Question: I am using spring security in my website, but when I used custom login form ('JSF' form), and user entered bad credentials, 'authentication-failure-url' is not working and user is not forwarded to 'failed.xhtml', but 'index.xhtml' is appeared
I don't know the reason, please help:
applicationContext.xml:
'''
<beans:beans xmlns="http://www.springframework.org/schema/security"
xmlns:beans="http://www.springframework.org/schema/beans"
xmlns:xsi="http://www.w3.org/2001/XMLSchema-instance"
xmlns:context="http://www.springframework.org/schema/context"
xsi:schemaLocation="http://www.springframework.org/schema/security http://www.springframework.org/schema/security/spring-security.xsd
http://www.springframework.org/schema/beans http://www.springframework.org/schema/beans/spring-beans-3.0.xsd
http://www.springframework.org/schema/context http://www.springframework.org/schema/context/spring-context-4.1.xsd
http://www.springframework.org/schema/aop http://www.springframework.org/schema/aop/spring-aop-4.1.xsd">
<context:component-scan base-package="com.myspring" />
<context:annotation-config />
<!-- beans configuration -->
<beans:bean id="userBo" class="com.myspring.user.bo.impl.UserBoImpl" />
<!-- security configuration -->
<http auto-config="true">
<intercept-url pattern="/login.xhtml" access="permitAll" />
<intercept-url pattern="/index.xhtml" access="hasRole('ROLE_USER')" />
<intercept-url pattern="/authenticated.xhtml" access="hasRole('ROLE_USER')" />
<intercept-url pattern="/views/admin/**" access="hasRole('ROLE_USER')" />
<form-login login-page="/login.xhtml" default-target-url="/authenticated.xhtml"
authentication-failure-url="/failed.xhtml" />
<logout invalidate-session="true" delete-cookies="true" logout-success-url="/"/>
<csrf disabled="true" />
</http>
<authentication-manager alias="authenticationManager">
<authentication-provider>
<user-service>
<user name="user1" password="user1Pass" authorities="ROLE_USER" />
</user-service>
</authentication-provider>
</authentication-manager>
</beans:beans>
'''
login.xhtml:
'''
<!DOCTYPE html PUBLIC "-//W3C//DTD XHTML 1.0 Transitional//EN"
"http://www.w3.org/TR/xhtml1/DTD/xhtml1-transitional.dtd">
<html xmlns="http://www.w3.org/1999/xhtml"
xmlns:h="http://java.sun.com/jsf/html"
xmlns:f="http://java.sun.com/jsf/core"
xmlns:ui="http://java.sun.com/jsf/facelets">
<h:head>
</h:head>
<h:body>
<div style="">
<h:form id="loginFormId" prependId="false">
<div id="loginFieldsPnlId">
<div id="loginFieldUsrContId">
<h:outputText id="outTxtUserNameId" value="Username: "
name="outTxtUserNameNm"></h:outputText>
<h:inputText id="userName" required="true"
value="#{loginController.userName}"
requiredMessage="Please enter username"></h:inputText>
<h:outputLabel id="outLblUserNameId" for="userName"
name="outLblUserNameNm"></h:outputLabel>
</div>
<div id="loginFieldPassContId">
<h:outputText id="outTxtPasswordId" value="Password: "
name="outTxtPasswordNm"></h:outputText>
<h:inputSecret id="password" required="true"
value="#{loginController.password}"
requiredMessage="Please enter password" name="inTxtPasswordNm"></h:inputSecret>
<h:outputLabel id="outLblPasswordId" for="password"
name="outLblPasswordNm"></h:outputLabel>
</div>
</div>
<div id="loginBtnPanelId">
<h:commandButton id="btnLoginId" value="Login"
action="#{loginController.login}" styleClass="loginPanelBtn"></h:commandButton>
<h:commandButton id="btnCancelId" value="Cancel"
action="#{loginController.cancel}" styleClass="loginPanelBtn"
immediate="true" update="loginFormId"></h:commandButton>
</div>
</h:form>
</div>
<div>
<h:messages></h:messages>
</div>
</h:body>
</html>
'''
and this is the loginController with login method:
'''
package com.myspring.controllers;
import javax.faces.bean.ManagedBean;
import javax.faces.bean.ManagedProperty;
import javax.faces.bean.SessionScoped;
import org.springframework.security.authentication.AuthenticationManager;
import org.springframework.security.authentication.UsernamePasswordAuthenticationToken;
import org.springframework.security.core.Authentication;
import org.springframework.security.core.AuthenticationException;
import org.springframework.security.core.context.SecurityContextHolder;
@ManagedBean
@SessionScoped
public class LoginController {
private String userName;
private String password;
@ManagedProperty(value="#{authenticationManager}")
private AuthenticationManager authenticationManager = null;
public String login() {
try {
Authentication request = new UsernamePasswordAuthenticationToken(this.getUserName(), this.getPassword());
Authentication result = authenticationManager.authenticate(request);
SecurityContextHolder.getContext().setAuthentication(result);
} catch (AuthenticationException e) {
e.printStackTrace();
return "failed";
}
return "success";
}
public String logout(){
SecurityContextHolder.clearContext();
return "loggedout";
}
public AuthenticationManager getAuthenticationManager() {
return authenticationManager;
}
public void setAuthenticationManager(AuthenticationManager authenticationManager) {
this.authenticationManager = authenticationManager;
}
public String cancel()
{
return "";
}
public String getUserName() {
return userName;
}
public void setUserName(String userName) {
this.userName = userName;
}
public String getPassword() {
return password;
}
public void setPassword(String password) {
this.password = password;
}
}
'''
also I will add project structure:

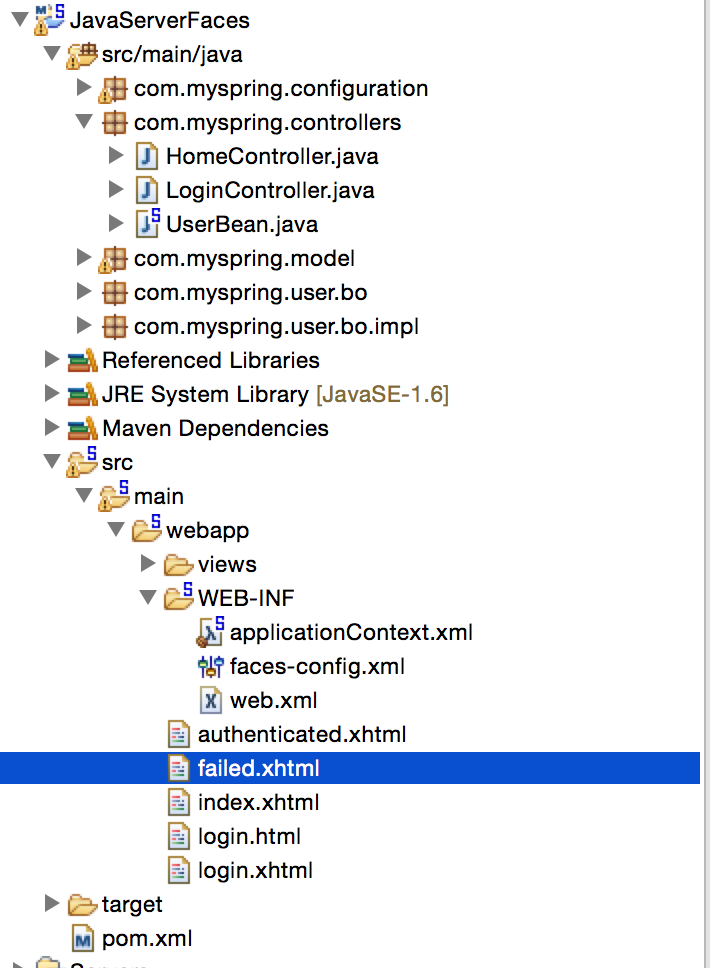
Answer: Due to the fact that you are using JSF you are basically bypassing the login (and logout) functionality provided by Spring Security. Your 'LoginController' is basically replacing that, due to that your 'sec:login-form' and 'sec:legato' are pretty much useless.
The solution is simple don't use JSF, you can still use Facelets to render your page, but simply include a normal 'form' tag which posts to '/login' instead of an 'h:form' tag and you can remove your 'LoginController'.
If your application is the root application (i.e. mapped to '/') you need to include the '/context-path' into your URL. So instead of '/login' use '/context-path/login'.
'''
<!DOCTYPE html PUBLIC "-//W3C//DTD XHTML 1.0 Transitional//EN"
"http://www.w3.org/TR/xhtml1/DTD/xhtml1-transitional.dtd">
<html xmlns="http://www.w3.org/1999/xhtml"
xmlns:h="http://java.sun.com/jsf/html"
xmlns:f="http://java.sun.com/jsf/core"
xmlns:ui="http://java.sun.com/jsf/facelets">
<h:head>
</h:head>
<h:body>
<div style="">
<form id="loginFormId" method="post" action="/login">
<div id="loginFieldsPnlId">
<div id="loginFieldUsrContId">
<label>Username:<label>
<input type="text" id="username" name="username" />
</div>
<div id="loginFieldPassContId">
<label>Password:<label>
<input type="password" id="password" name="password" />
</div>
</div>
<div id="loginBtnPanelId">
<button>Login</button>
</div>
</form>
</div>
</h:body>
</html>
'''
If you still want to use JSF and the 'LoginController' then don't directly use the 'AuthenticationManager' but forward the request to the '/login' URL that way Spring Security will take over after JSF has done the required validation.